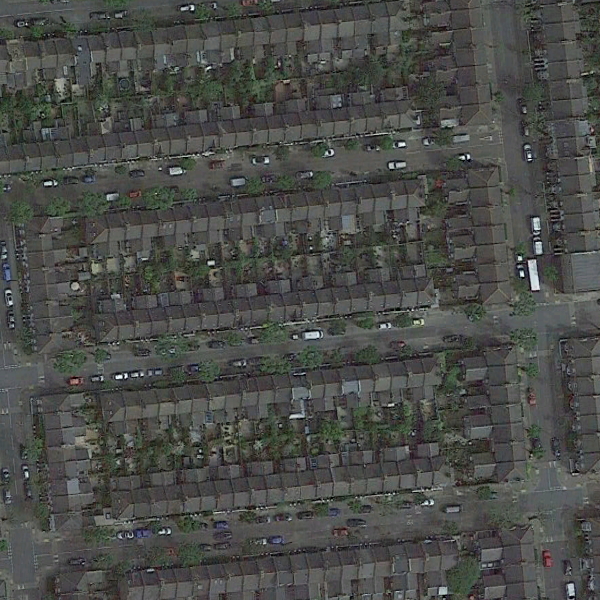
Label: DenseResidential